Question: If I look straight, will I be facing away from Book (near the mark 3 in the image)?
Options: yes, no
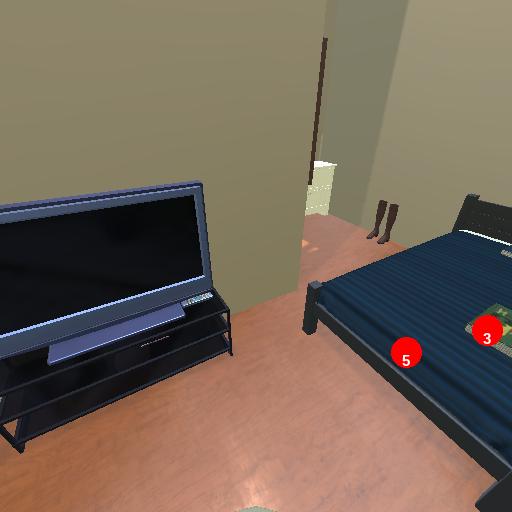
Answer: yes